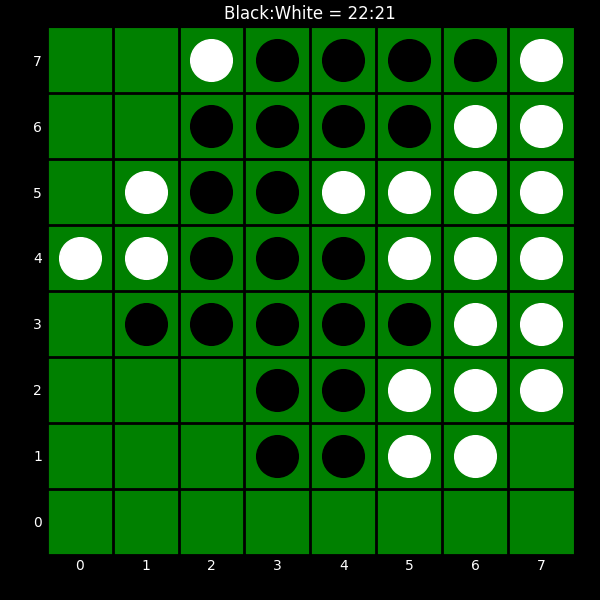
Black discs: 22
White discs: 21